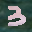
Label: 3